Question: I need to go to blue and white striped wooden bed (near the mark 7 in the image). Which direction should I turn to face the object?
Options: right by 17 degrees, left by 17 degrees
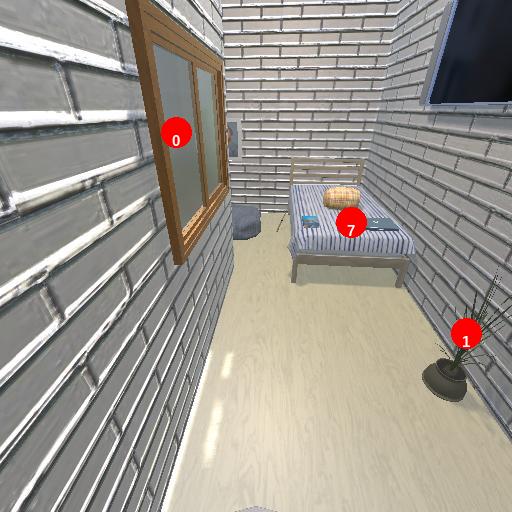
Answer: right by 17 degrees